Current action and preconditions to check: trajectory_clear

Your task: For each precondition in the list above, predict whether it will hold at this action.

Consider the current scene as observed from the mobile robot's camera, and analyze the predicted future states of all dynamic agents (e.g., people, animals, vehicles, or any moving entities) within the NEXT SECOND.

IMPORTANT: Only answer "very likely" if you are absolutely certain—based on strong, clear evidence—that a dynamic agent will violate the precondition in the predicted future state. Do NOT answer "very likely" for unlikely, ambiguous, or low-probability risks.

Ask yourself for each precondition: Is there a high probability, with clear and convincing evidence, that the predicted future states of any dynamic agent will interfere with the predicted future state of the currently executing action within the NEXT SECOND, causing that precondition to fail?

Assess the risk level based on these predictions. Use "likely" or "very likely" if motions create a clear risk of interference.

Use "neutral" or "improbable" if agents are nearby but their predicted paths are clearly diverging or non-conflicting.

Failure Risk Categories: "very improbable", "improbable", "neutral", "likely", "very likely"

Answer Format: Output ONLY the probability_of_failure value from these categories: "very improbable", "improbable", "neutral", "likely", "very likely"

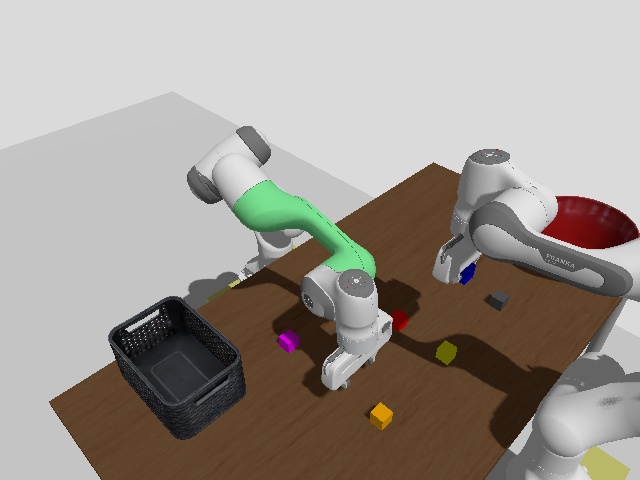

Answer: very improbable